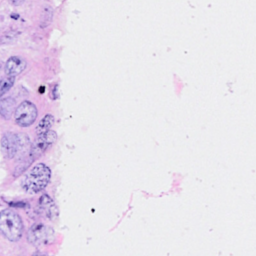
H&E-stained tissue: Breast